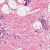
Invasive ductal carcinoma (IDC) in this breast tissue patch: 0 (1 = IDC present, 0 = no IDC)